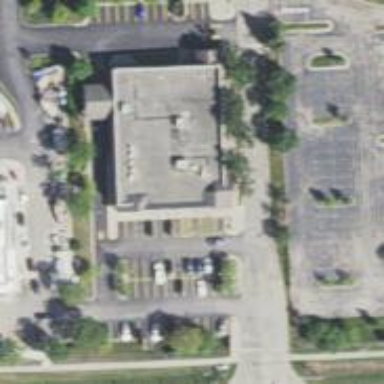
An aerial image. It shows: Pharmacy providing healthcare services.